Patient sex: M
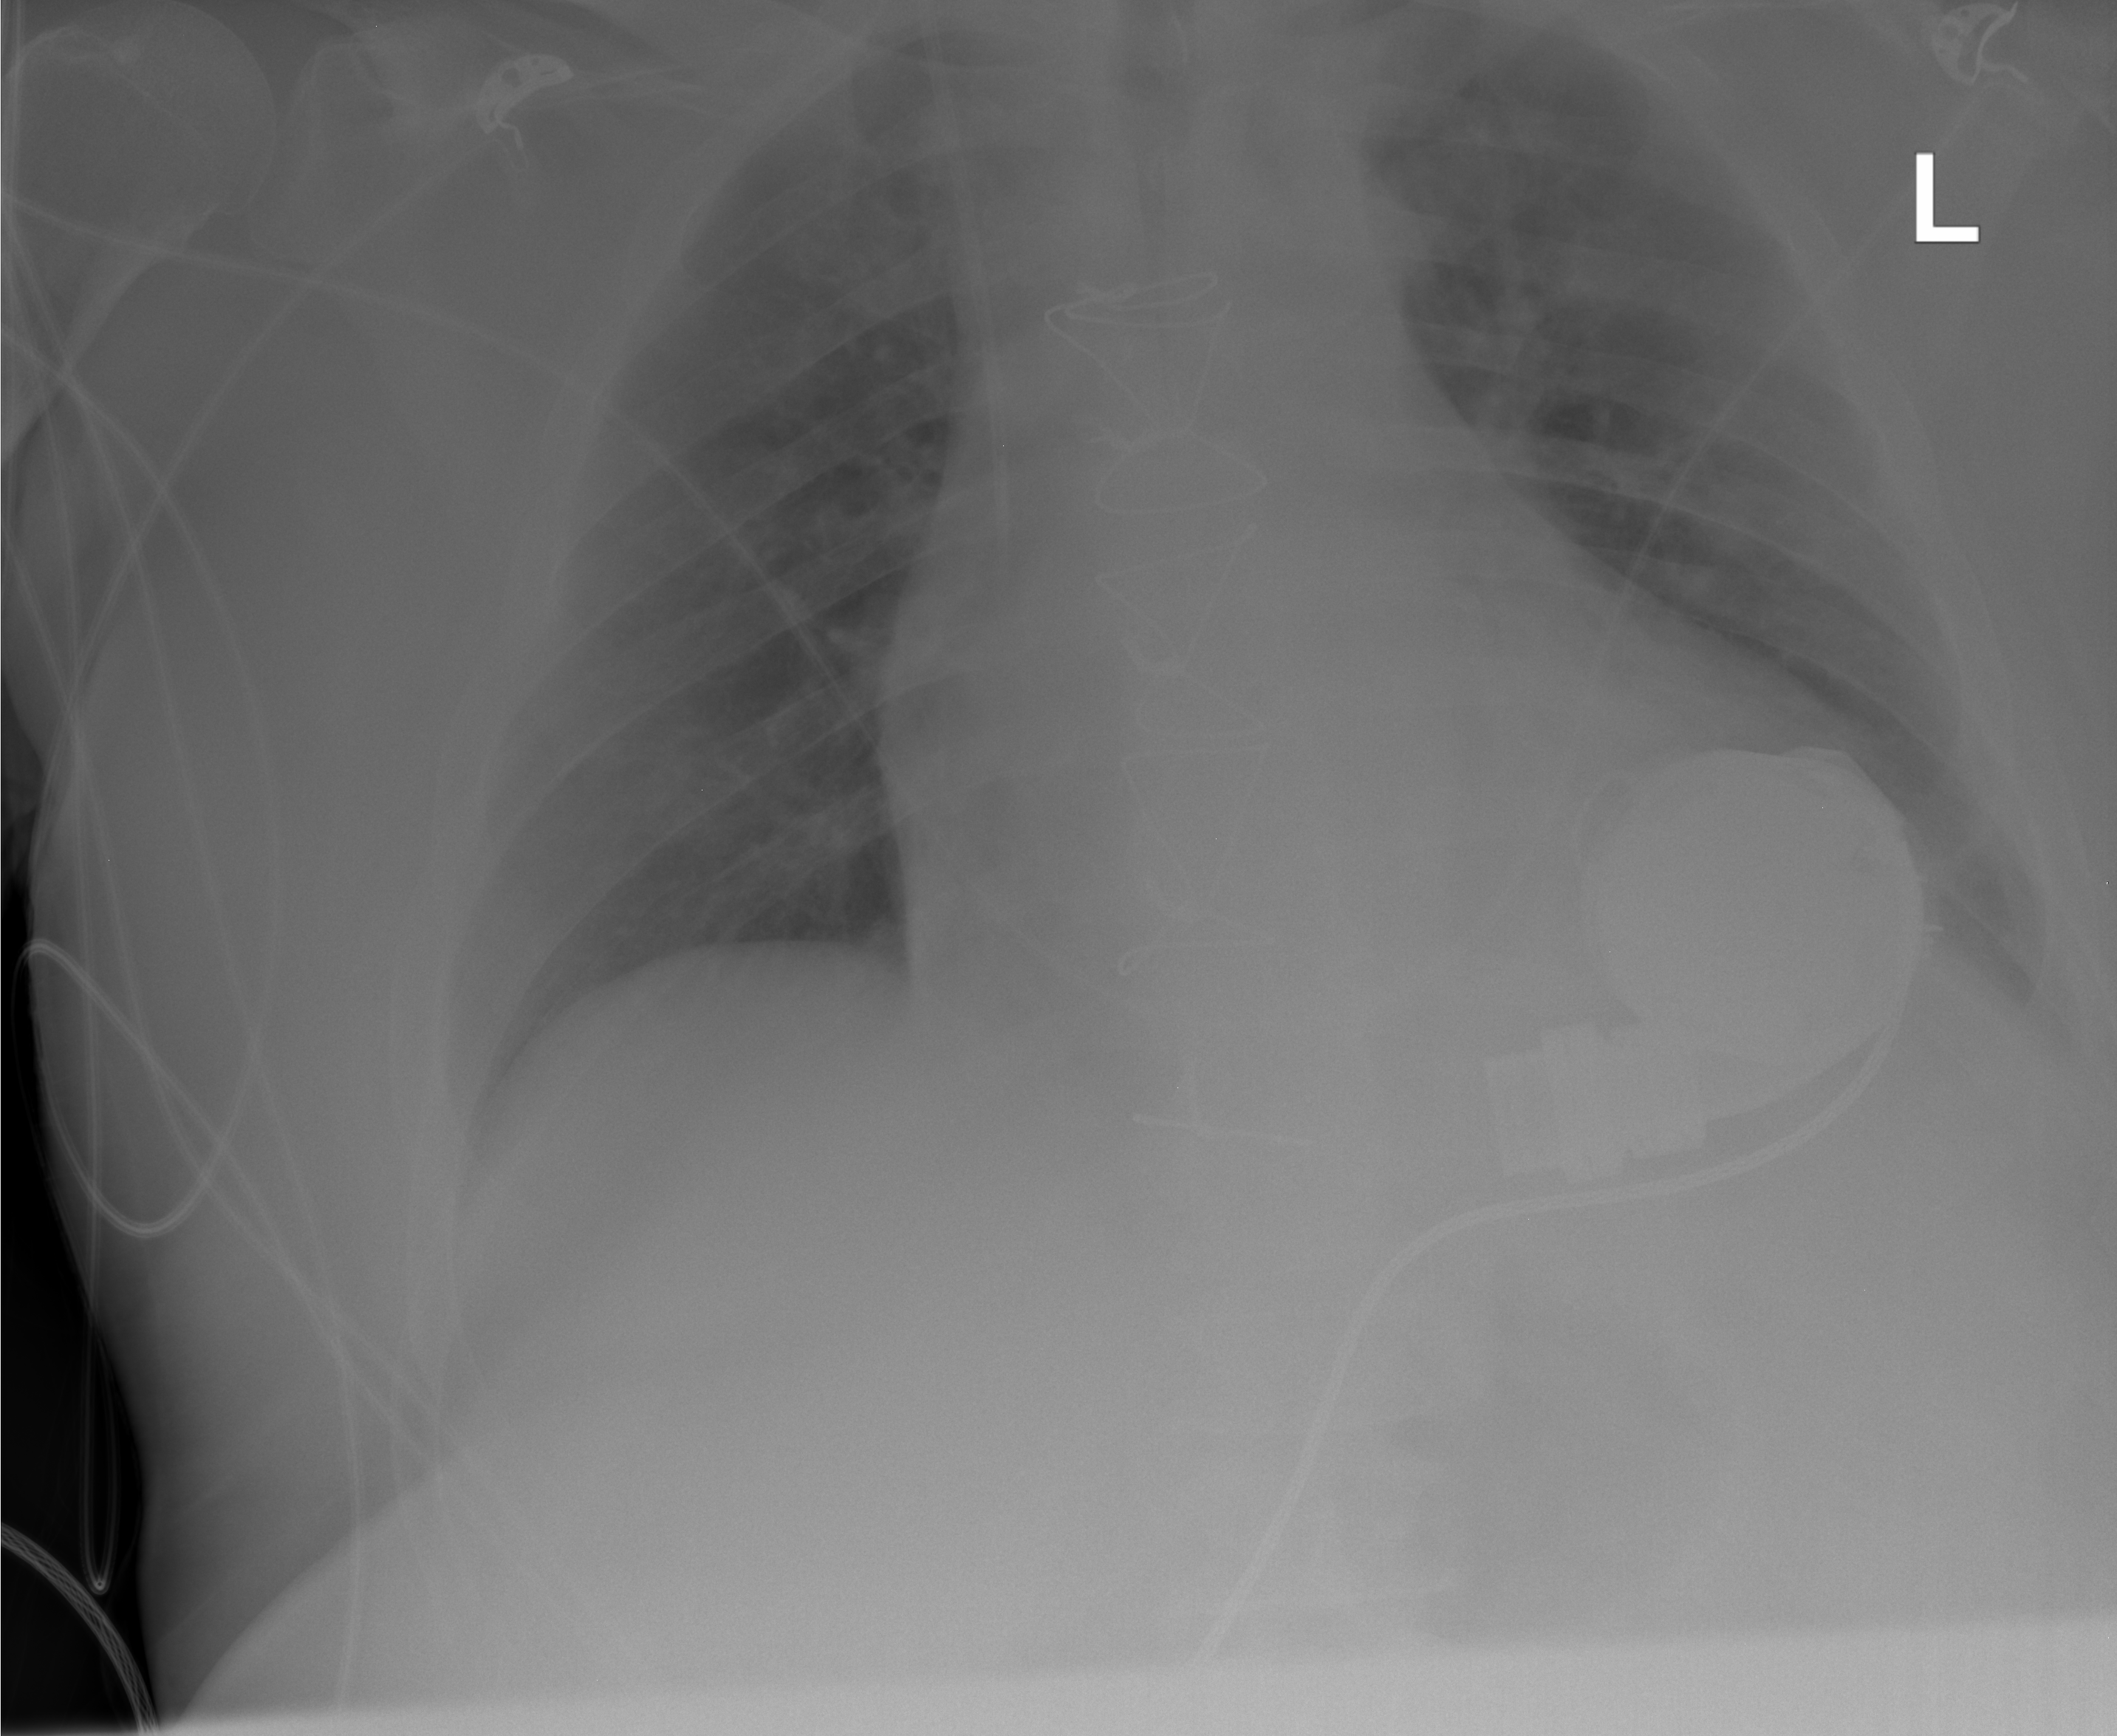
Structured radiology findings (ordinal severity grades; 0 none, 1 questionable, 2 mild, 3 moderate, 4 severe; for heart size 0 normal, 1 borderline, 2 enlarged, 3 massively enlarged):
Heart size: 3
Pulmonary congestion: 2
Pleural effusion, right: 0
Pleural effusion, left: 0
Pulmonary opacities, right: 2
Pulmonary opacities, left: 2
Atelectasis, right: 0
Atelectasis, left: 0